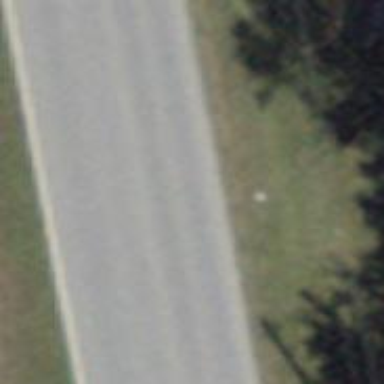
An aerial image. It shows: Asphalt road classified as primary highway.